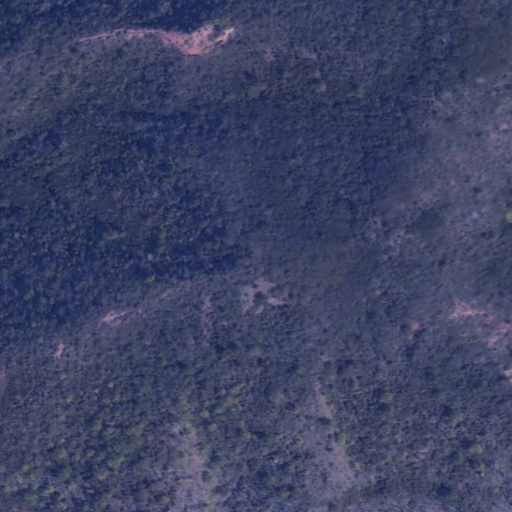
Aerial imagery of mountain in Hawaii named Kalehuahakihaki containing only unknown